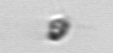
Label: Pyramimonas